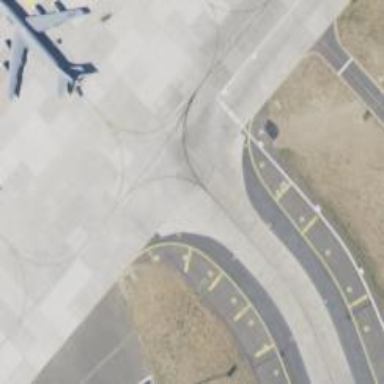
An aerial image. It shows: View of taxiway at the airport.